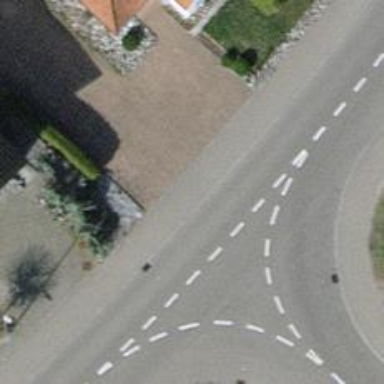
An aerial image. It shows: Sidewalk along the footway.